Question: When I put a JComboBox into a JPanel with GridBagLayout, I find the longest JComboBox item will not fully show, instead, it show part of with '...'
For example, it show 'Healthcare Ingred...' for 'Healthcare Ingredient'.
Please have a look at the screenshot here:

Code is something like this:
'''
JPanel infoPanel = JPanel(new GridBagLayout());
dataTypeCB = new JComboBox(dataTypeList.toArray());
infoPanel.add(dataTypeCB, new GridBagConstraints(1, 1, 1, 1, 1, 0, GridBagConstraints.NORTHWEST, GridBagConstraints.NONE, new Insets(5,5,5,5), 0, 0));
'''
I find out two solution already:
1. overwrite the getPreferenceSize of JComboBox, however a bit annoying.
2. wrap the JComboBox with a JPanel, like below, however the warpped JPanel introduce some intents and cause alignment issue instead, still not perfect:
code of second solution:
'''
dataTypeCB = new JComboBox(dataTypeList.toArray());
JPanel dataTypeCBPanel = new JPanel();//make item can be fully show up.
dataTypeCBPanel.add(dataTypeCB, BorderLayout.CENTER);
infoPanel.add(dataTypeCBPanel, new GridBagConstraints(1, 1, 1, 1, 1, 0, GridBagConstraints.NORTHWEST, GridBagConstraints.NONE, new Insets(5,5,5,5), 0, 0));
'''
My question is : is any other easy way to solve this issue?
Enviroment: windows 7 with JDK 1.6_25(64bit version)
Many Thanks
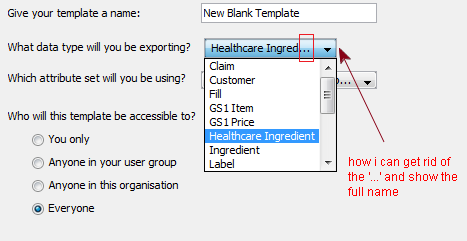
Answer: Solve this issue by myself.
The reason why I get this, is because I am using a library with the name "JIDE", which bring its LookAndFeel into my application.
I tested on the JDK's default look and feel, they looks do not have this issue.
Then I switch to JIDE's look and Feel, then I can reproduce this issue.
So I think the problem is related with the LookAndFeel. The ComboBoxUI class.
So what I really need to do is to write my own ComboBoxUI or extends the UI class in JIDE library.
Sorry for did not give enough information for this, when I ask question, I did not realize it is related with the LookAndFeel.
Thanks